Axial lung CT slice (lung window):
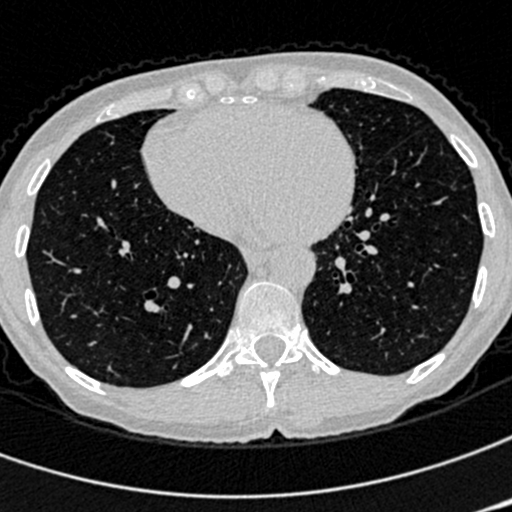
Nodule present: no